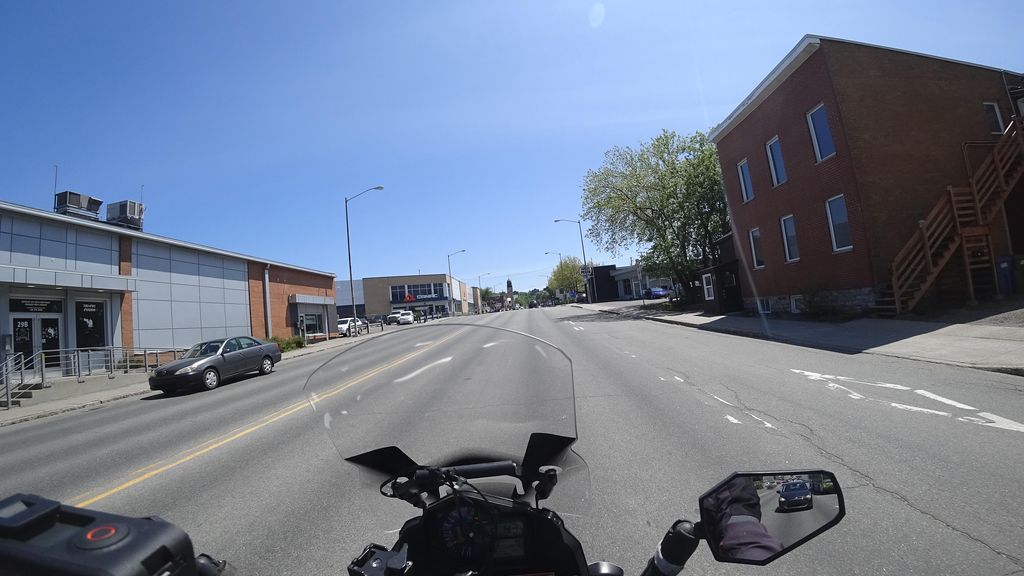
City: quebec_city